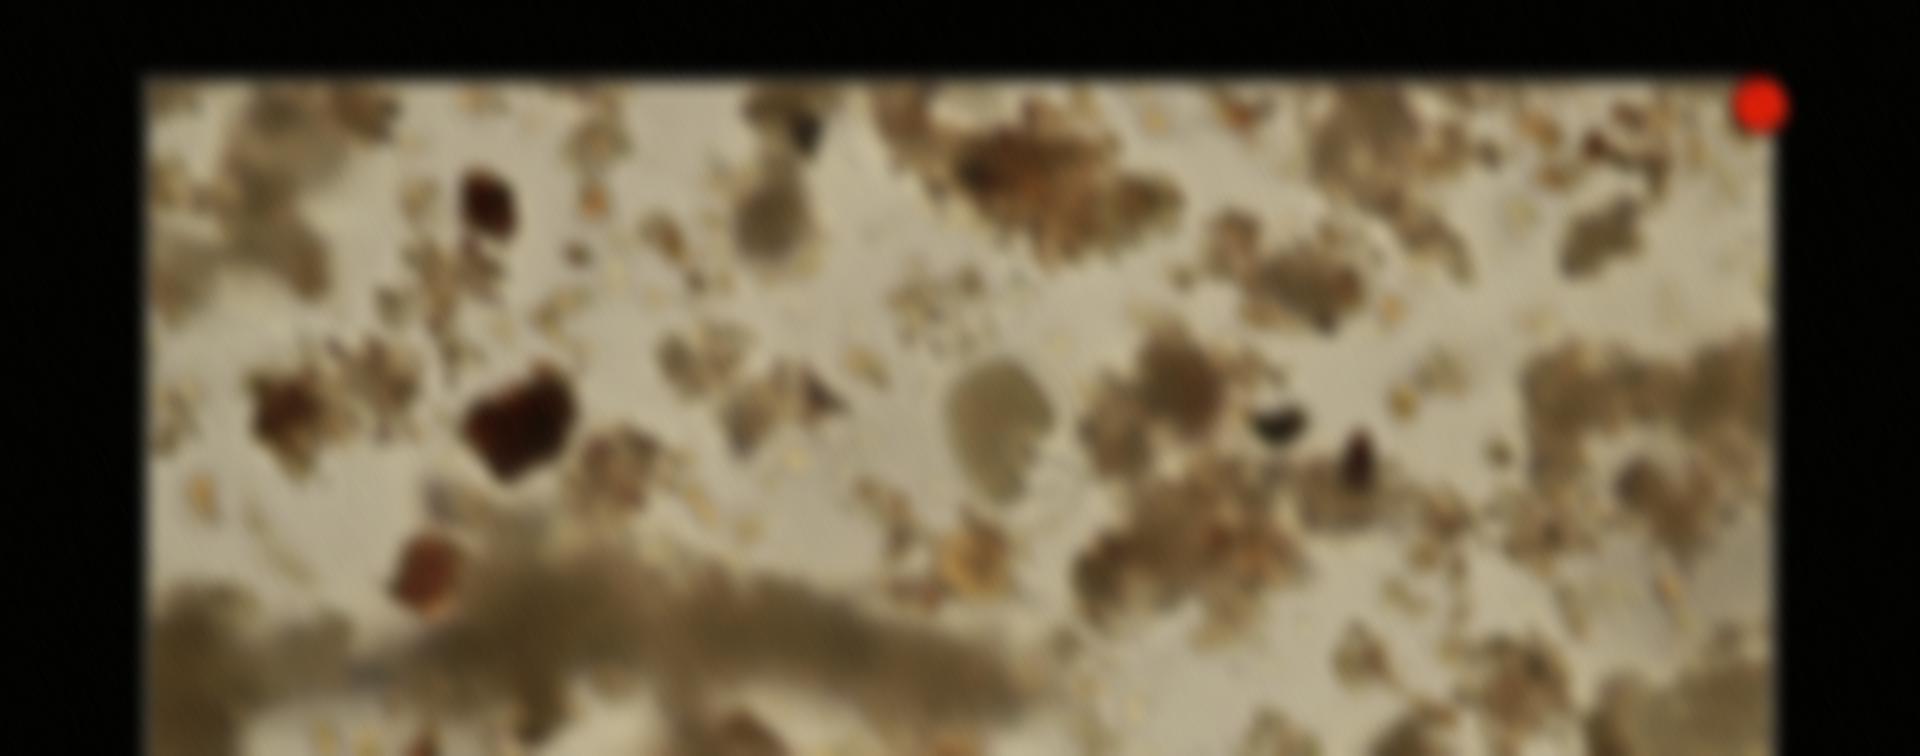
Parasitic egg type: Hookworm egg